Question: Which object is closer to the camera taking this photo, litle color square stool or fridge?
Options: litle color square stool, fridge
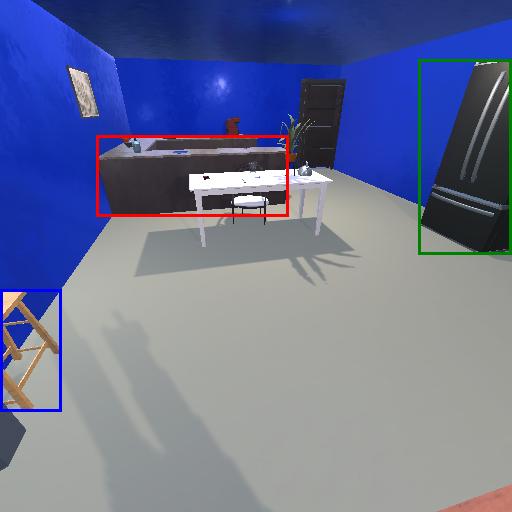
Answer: litle color square stool